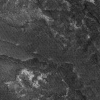
Atmospheric dust classification: not_dusty